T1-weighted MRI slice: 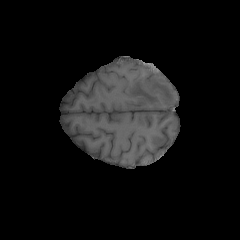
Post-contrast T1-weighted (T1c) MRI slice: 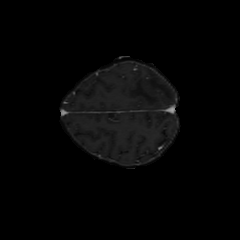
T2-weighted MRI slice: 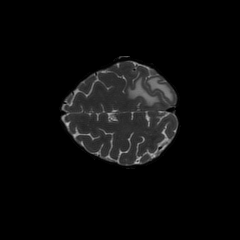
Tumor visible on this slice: yes